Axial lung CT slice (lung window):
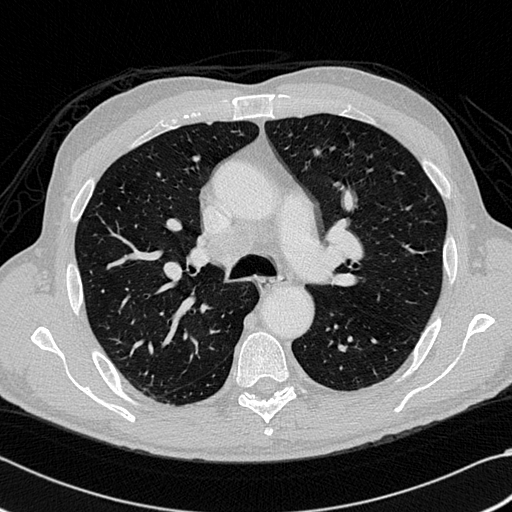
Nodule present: no